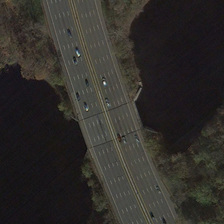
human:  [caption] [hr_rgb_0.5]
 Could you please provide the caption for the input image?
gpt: many trees are planted on both sides of the bridge .

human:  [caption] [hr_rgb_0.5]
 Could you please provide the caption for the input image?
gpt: there are a lot of cars on the bridge .

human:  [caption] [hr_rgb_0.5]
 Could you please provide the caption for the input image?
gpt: many trees are planted on both sides of the bridge .

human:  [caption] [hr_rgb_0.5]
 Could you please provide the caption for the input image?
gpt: there are a lot of cars on the bridge .

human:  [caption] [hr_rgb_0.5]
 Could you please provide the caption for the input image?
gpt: there are a lot of cars on the bridge .